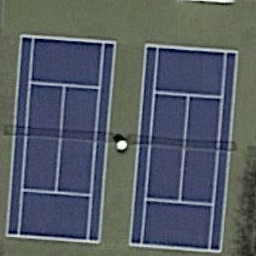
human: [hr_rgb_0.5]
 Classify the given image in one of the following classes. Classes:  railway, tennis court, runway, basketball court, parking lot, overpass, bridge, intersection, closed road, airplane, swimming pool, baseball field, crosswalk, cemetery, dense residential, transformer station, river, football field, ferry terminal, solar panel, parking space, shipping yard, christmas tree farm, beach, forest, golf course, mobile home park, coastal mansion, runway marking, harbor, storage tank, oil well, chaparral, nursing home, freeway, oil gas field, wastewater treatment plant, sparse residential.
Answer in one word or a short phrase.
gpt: tennis court